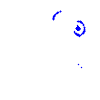
Particle: electron